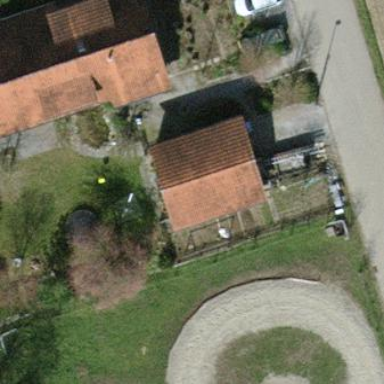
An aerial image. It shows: Shed.